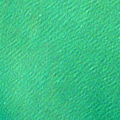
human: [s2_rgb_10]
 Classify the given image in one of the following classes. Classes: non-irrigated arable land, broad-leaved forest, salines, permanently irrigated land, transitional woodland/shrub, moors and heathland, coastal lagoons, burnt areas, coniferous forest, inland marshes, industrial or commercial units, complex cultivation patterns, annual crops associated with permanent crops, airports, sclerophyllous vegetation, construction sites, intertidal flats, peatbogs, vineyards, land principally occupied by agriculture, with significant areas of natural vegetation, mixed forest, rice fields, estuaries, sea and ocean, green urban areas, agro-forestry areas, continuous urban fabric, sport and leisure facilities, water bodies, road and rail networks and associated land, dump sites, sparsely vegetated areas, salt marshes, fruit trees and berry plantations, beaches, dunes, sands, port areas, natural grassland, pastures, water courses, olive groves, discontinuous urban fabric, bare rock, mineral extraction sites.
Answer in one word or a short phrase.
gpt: sea and ocean